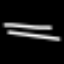
Label: line